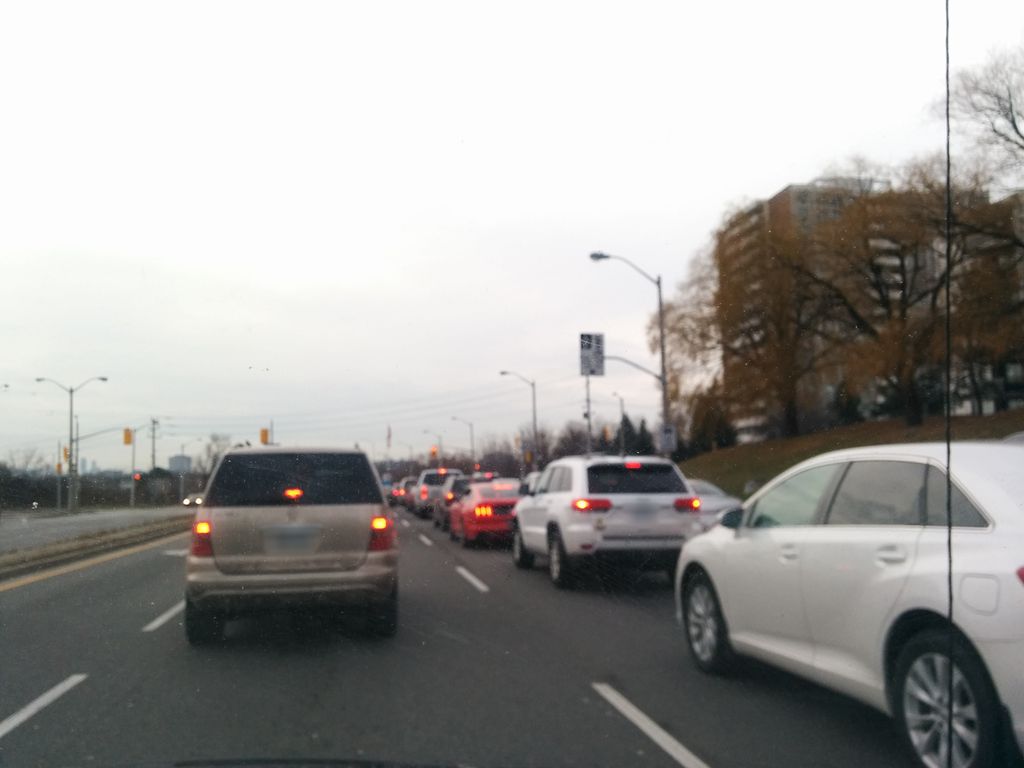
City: toronto